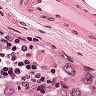
Metastatic tissue present: yes